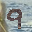
Label: 9